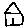
Label: house